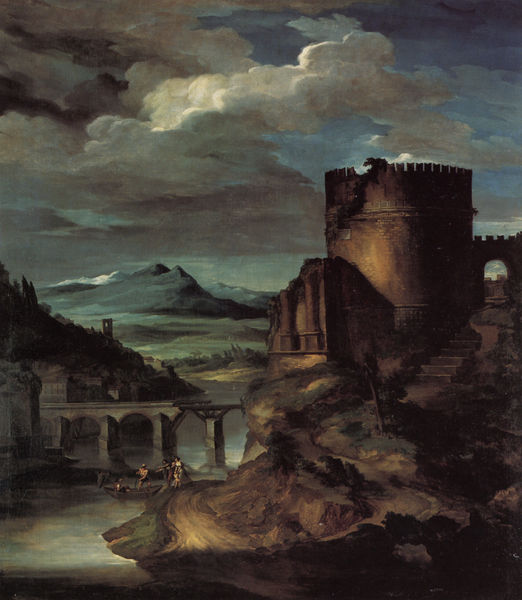
Titel: Paysage à la tombe romaine, Landschaft am römischen Grab
Künstler: Théodore Géricault
Standort: Paris
Institution: Musée du Petit Palais
Schlagwörter: baum, berg, blau, dunkel, felsen, gemälde, gewitter, himmel, schatten, wasser, wolken, bäume, fluss, grün, landschaft, menschen, ocker, stadt, abend, braun, hintergrund, licht, männer, nacht, pfeiler, schwarz, strasse, säulen, weiss, dame, gebäude, weg, wolke, hochformat, öl, horizont, hügel, natur, brücke, busch, büsche, gewässer, pfad, sträucher, dunkelheit, personen, tal, wald, boot, turm, schiff, düster, bogen, berge, bergig, fels, gebirge, romantik, ölgemälde, treppe, treppen, wetter, ruderboot, durchgang, stufen, abendstimmung, mondlicht, tor, zinnen, bögen, arkade, ruine, antike, burg, torbogen, übergang, flussbett, mondschein, bedrohlich, ruinen, römer, bedrohung, efeu, mittelalter, back, balu, viadukt, gericault, flussbiegung, zinne, baustelle, burgruine, brückenpfeiler, rundturm, weitblick, überquerung, gedämpft, horizonz, altertum, romantiker, geheimnissvoll, perosnen, gwässer, erg, frablos, gerbigslandschaft, wolkenformation, eg, säulemn